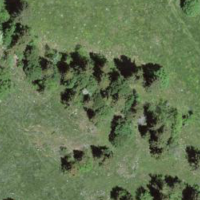
EUNIS habitat code: 44
Species observed at this site:
Cruciata laevipes